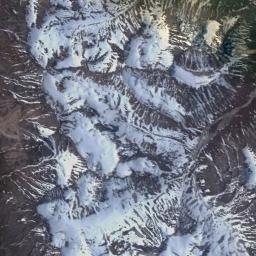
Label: snowberg